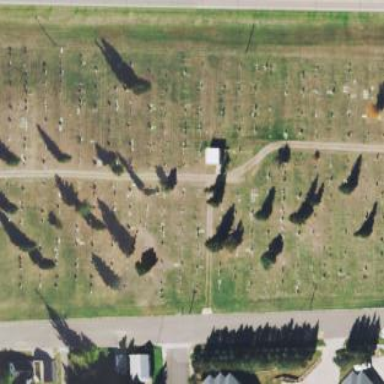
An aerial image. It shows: Cemetery.